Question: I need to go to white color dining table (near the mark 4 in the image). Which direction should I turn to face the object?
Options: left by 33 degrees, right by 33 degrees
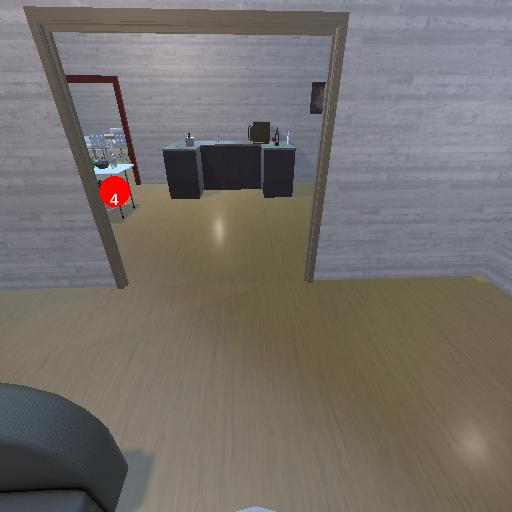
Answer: left by 33 degrees